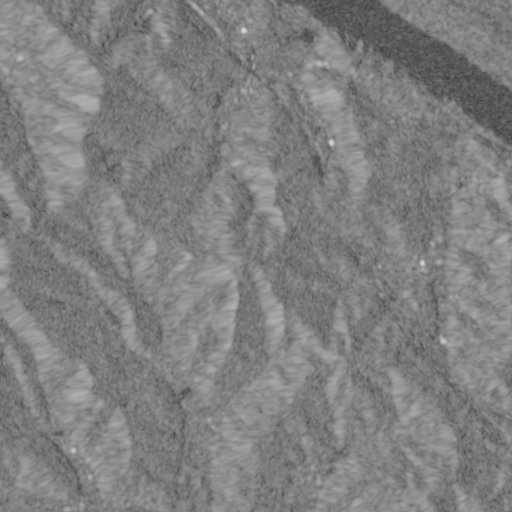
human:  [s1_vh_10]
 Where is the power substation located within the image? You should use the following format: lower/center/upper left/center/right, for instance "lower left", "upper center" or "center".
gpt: The power substation is located in the center right of the image.
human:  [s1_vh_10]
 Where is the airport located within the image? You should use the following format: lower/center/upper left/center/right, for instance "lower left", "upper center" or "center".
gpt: There is no airport in the image.

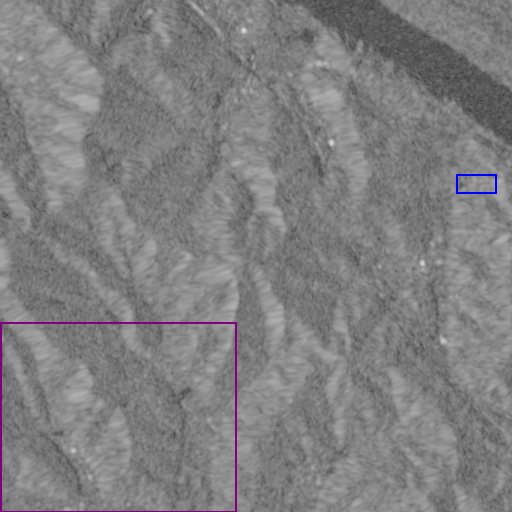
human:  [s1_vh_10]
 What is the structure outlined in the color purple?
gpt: The structure outlined in purple is a crop field.
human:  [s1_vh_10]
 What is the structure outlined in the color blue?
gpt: The structure outlined in blue is a power substation.
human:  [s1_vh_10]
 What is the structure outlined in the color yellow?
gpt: There is no yellow outline.